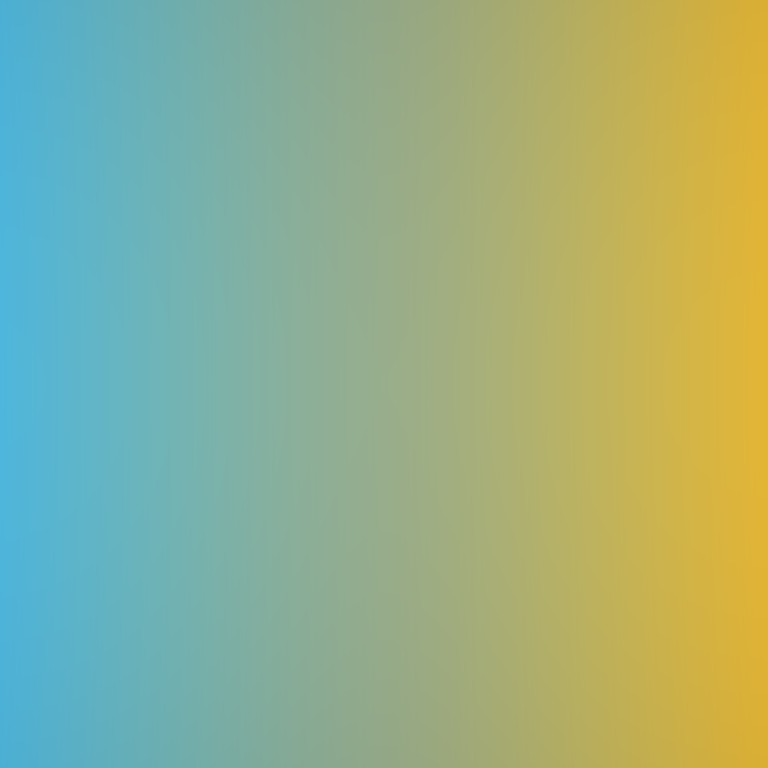
Abstract light effect, smooth gradient from soft blue to warm yellow, calm atmosphere, diffuse light, no room, no furniture, no objects.